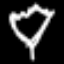
Label: leaf